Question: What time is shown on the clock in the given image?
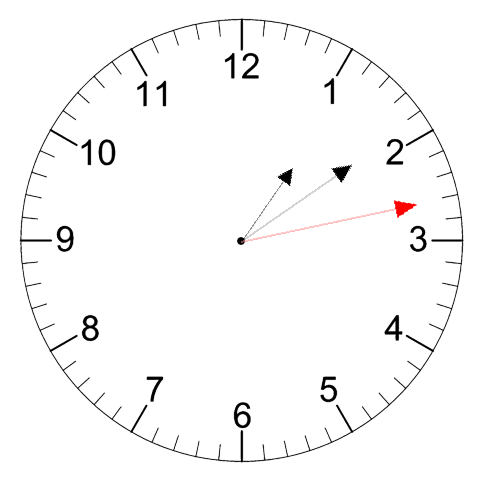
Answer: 01:09:13